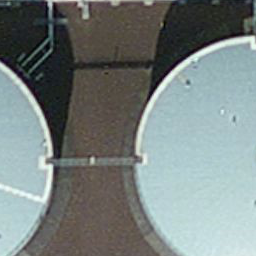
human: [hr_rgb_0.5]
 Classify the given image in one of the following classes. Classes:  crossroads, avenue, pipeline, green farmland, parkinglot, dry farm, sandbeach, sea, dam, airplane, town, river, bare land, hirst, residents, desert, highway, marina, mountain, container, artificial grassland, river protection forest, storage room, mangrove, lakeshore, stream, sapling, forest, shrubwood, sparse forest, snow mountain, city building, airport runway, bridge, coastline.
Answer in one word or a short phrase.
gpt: storage room